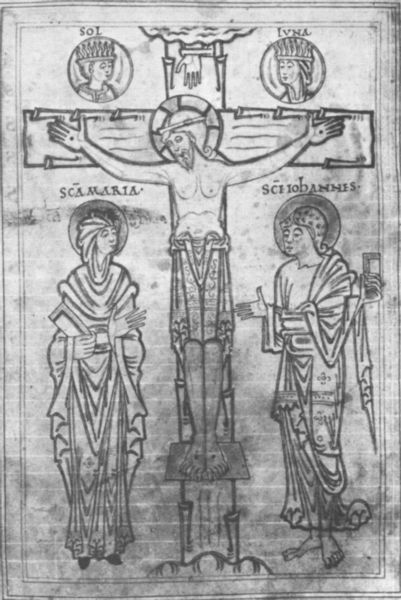
Titel: Psalter
Standort: Herstellungsort: Winchester (EU - GB)
Institution: London, British Library
Schlagwörter: gott, hand, himmel, nackt, weiß, holz, kleid, schwarz, zeichnung, wolke, johannes, tod, tot, hände, sonne, krone, nagel, nägel, lachen, mond, buch, kreuz, druck, gebet, ausstrecken, heiligenschein, christus, jesus, kreuzigung, kruzifix, jünger, sol, maria, jesu, luna, hän